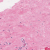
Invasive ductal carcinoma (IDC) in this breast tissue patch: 0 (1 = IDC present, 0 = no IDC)